Aerial crown-view tile of a tropical tree (Barro Colorado Island, Panama), acquired 20240716:
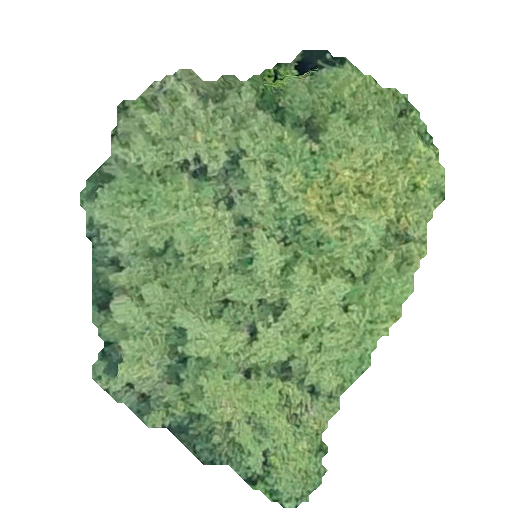
Species: Chrysophyllum cainito
GBIF accepted scientific name: Chrysophyllum cainito
Crown area: 177.516 m²